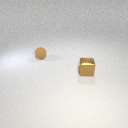
small brown rubber sphere to the left of small brown metal cube